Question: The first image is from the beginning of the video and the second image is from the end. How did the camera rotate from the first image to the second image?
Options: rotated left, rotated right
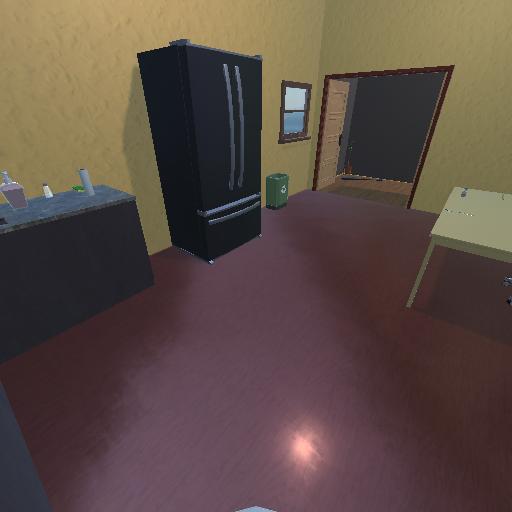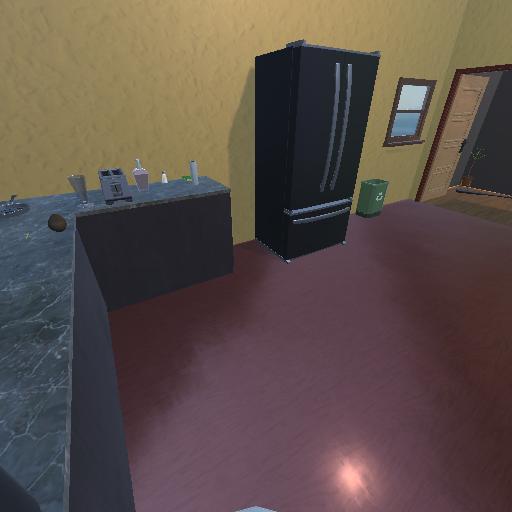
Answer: rotated left